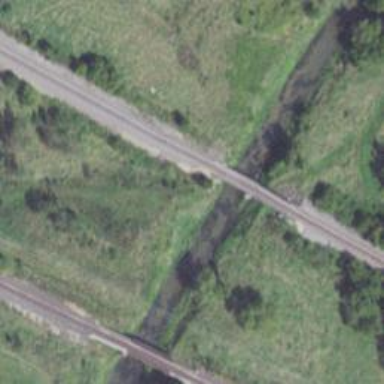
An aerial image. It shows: Bridge over railway line.